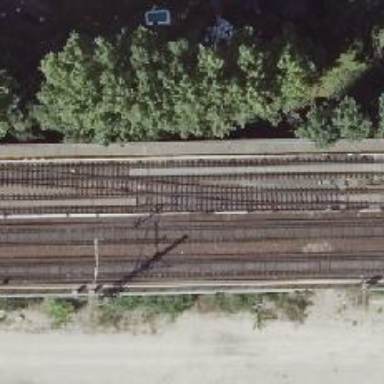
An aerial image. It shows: Viaduct bridge for light rail system with electrified rails. The railway is equipped with ballastless tracks.